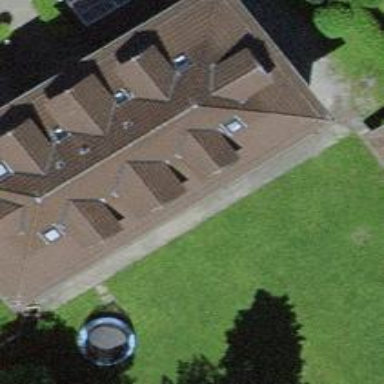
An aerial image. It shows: Apartments building with hipped roof covered in roof tiles. The roof orientation is along the building.